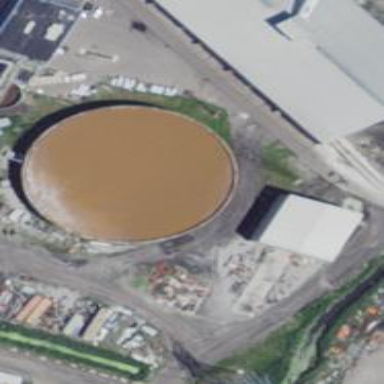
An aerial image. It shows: Storage tank located in basin area.